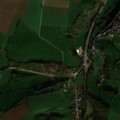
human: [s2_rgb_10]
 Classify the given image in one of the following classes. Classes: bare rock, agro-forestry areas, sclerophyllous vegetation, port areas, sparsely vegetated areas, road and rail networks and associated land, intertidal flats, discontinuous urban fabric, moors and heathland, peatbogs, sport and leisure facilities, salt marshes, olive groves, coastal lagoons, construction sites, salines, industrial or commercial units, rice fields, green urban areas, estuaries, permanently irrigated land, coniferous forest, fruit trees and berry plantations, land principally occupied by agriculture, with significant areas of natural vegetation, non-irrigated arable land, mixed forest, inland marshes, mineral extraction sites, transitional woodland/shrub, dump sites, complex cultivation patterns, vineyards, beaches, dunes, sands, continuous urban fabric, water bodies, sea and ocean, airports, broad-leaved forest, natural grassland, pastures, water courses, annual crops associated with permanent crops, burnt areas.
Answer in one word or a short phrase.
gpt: discontinuous urban fabric, non-irrigated arable land, pastures, broad-leaved forest